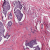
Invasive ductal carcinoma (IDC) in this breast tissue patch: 1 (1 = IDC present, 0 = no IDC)